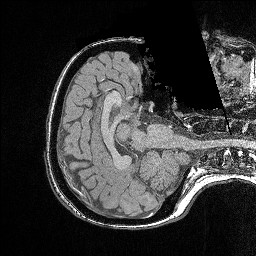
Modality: FLASH
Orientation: axial
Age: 23
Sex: female